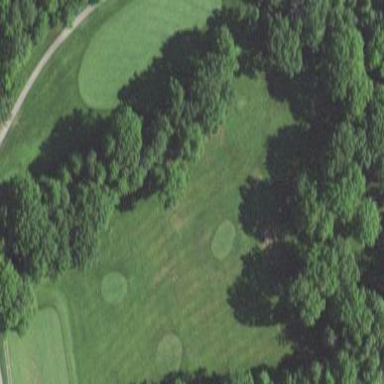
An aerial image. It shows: Area of rough grass used for golf.